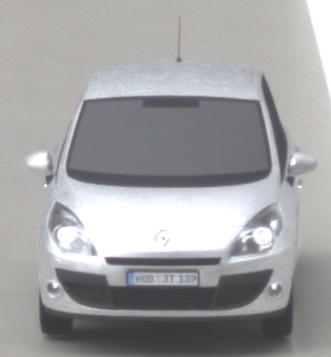
Make: Renault
Model: Scénic 1.6 16V 110
Detailed model: Scénic (III)
Model produced from: 2009/06
Model produced until: 2010/08
Doors: 5
Color: white
Road condition: wet road
Daytime: midday
Contrast: low contrast